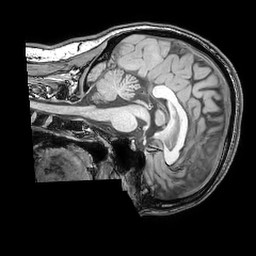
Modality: T1w
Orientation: sagittal
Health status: ill
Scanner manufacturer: philips
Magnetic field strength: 3 T
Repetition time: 0.007 s
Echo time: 0.0035 s